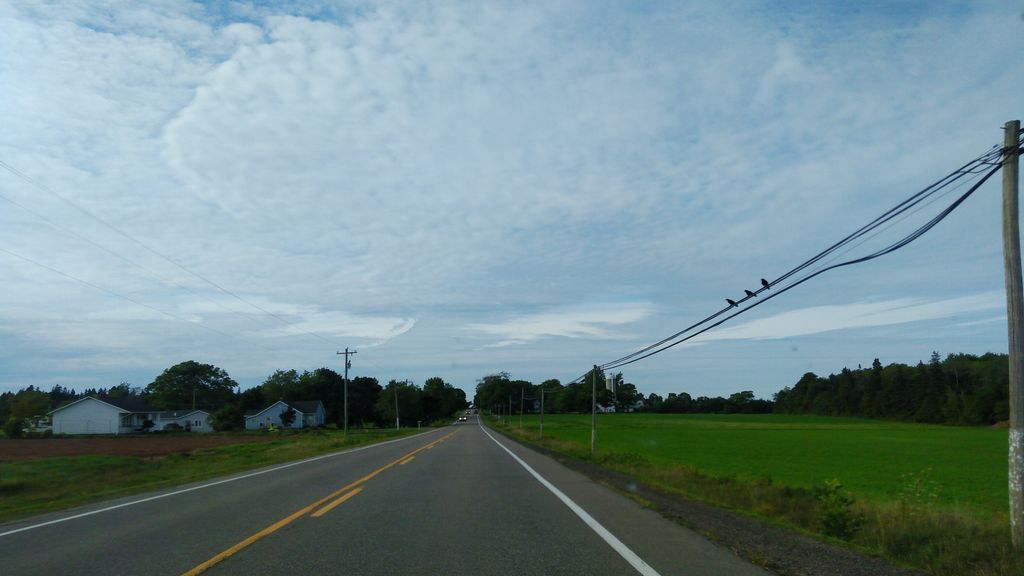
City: charlottetown